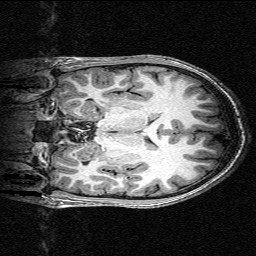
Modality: T1w
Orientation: coronal
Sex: male
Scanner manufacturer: siemens
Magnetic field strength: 3 T
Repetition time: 2.3 s
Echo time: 0.00336 s